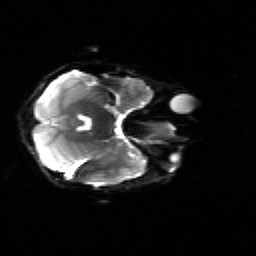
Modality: sbref
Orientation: axial
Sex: female
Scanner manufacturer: siemens
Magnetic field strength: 3 T
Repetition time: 5 s
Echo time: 0.071 s